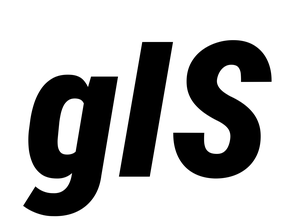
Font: Roboto-Italic_Condensed_Black_Italic